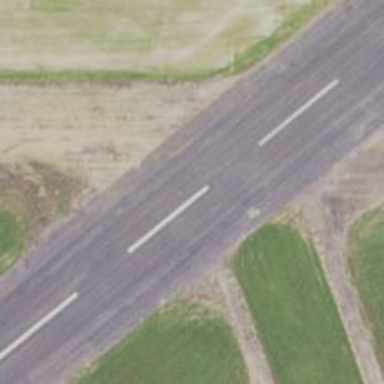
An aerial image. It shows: Runway surface made of asphalt at airport.